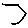
Label: hexagon